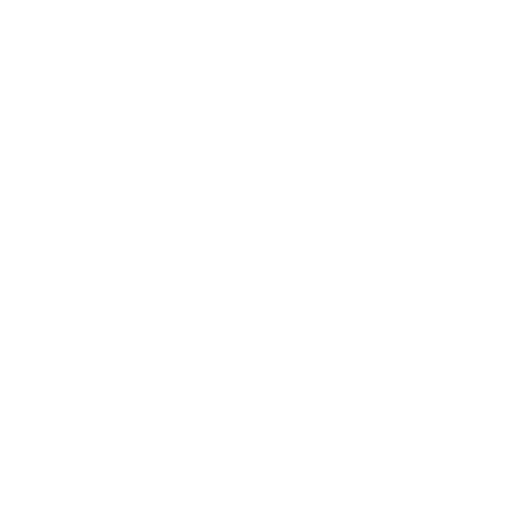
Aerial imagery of cape in Alaska named Point White containing only unknown